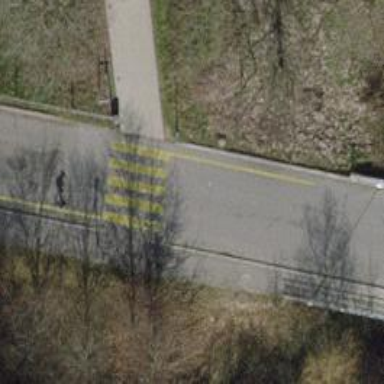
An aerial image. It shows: Footway with asphalt surface and marked zebra crossing.